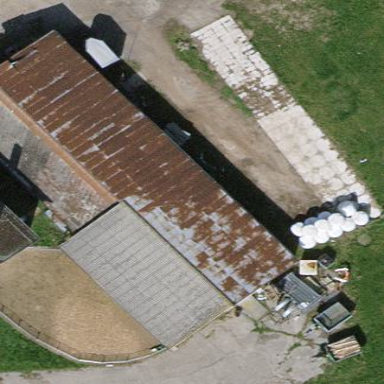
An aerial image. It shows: Farm auxiliary building.